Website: macys
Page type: delivery-shipping
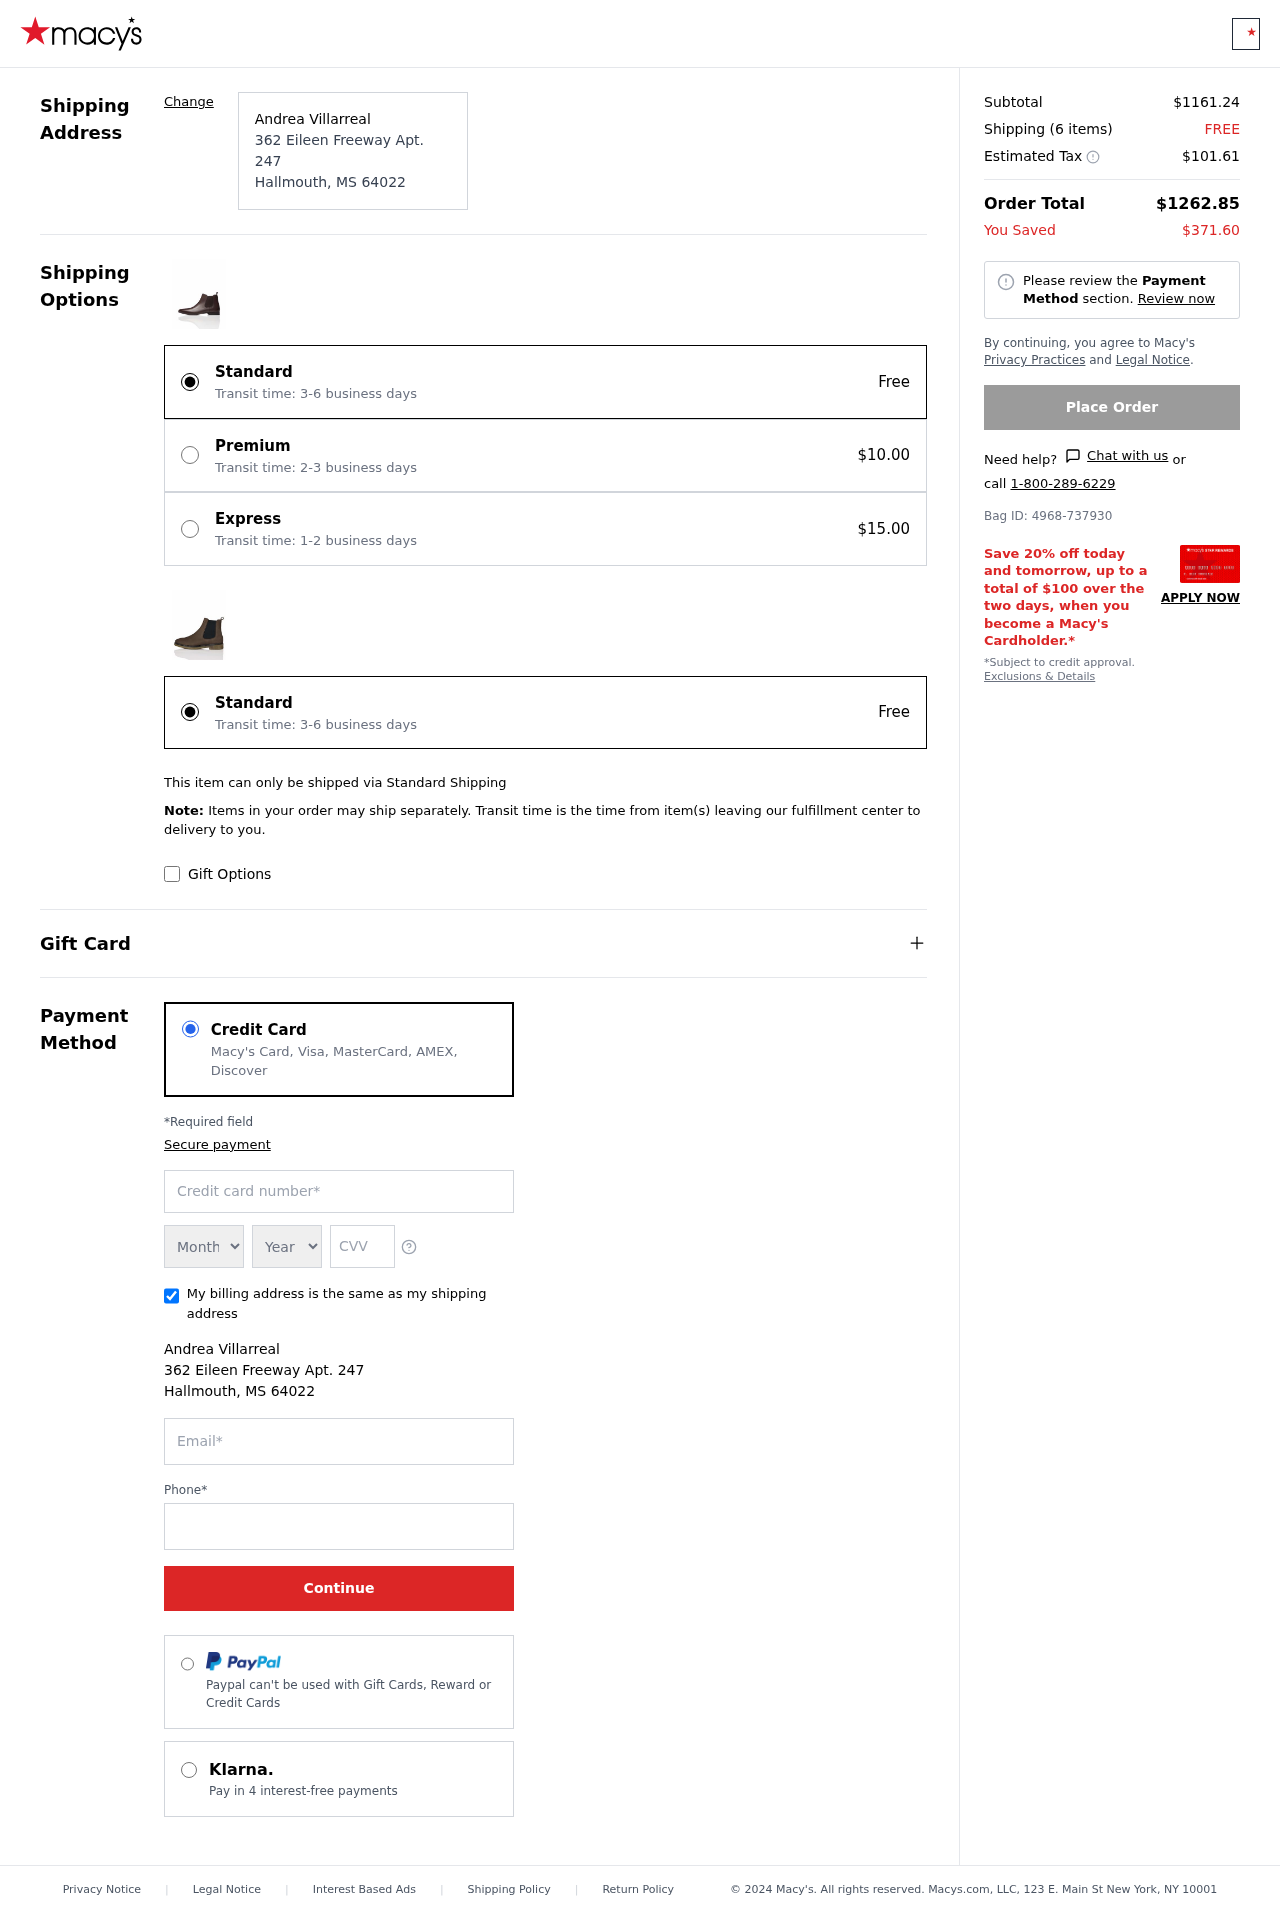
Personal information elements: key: PII_CARD_EXPIRY_MONTH
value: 11
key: PII_CARD_EXPIRY_YEAR
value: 28
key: PII_CITY
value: Hallmouth
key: PII_CITY_STATE_ZIP
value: Hallmouth, MS 64022
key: PII_FULLNAME
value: Andrea Villarreal
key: PII_POSTCODE
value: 64022
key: PII_STATE_ABBR
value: MS
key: PII_STREET
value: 362 Eileen Freeway Apt. 247
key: PII_CARD_NUMBER
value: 6011 1061 0116 2906
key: PII_CARD_CVV
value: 389
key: PII_EMAIL
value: andreavillarreal@hotmail.com
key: PII_PHONE
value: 5627527132
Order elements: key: ORDER_SUBTOTAL
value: $1161.24
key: ORDER_NUM_ITEMS
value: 6
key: ORDER_SHIPPING_COST
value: FREE
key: ORDER_TAX
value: $101.61
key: ORDER_TOTAL
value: $1262.85
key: ORDER_SAVINGS
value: $371.60
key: ORDER_BAG_ID
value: Bag ID: 4968-737930